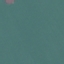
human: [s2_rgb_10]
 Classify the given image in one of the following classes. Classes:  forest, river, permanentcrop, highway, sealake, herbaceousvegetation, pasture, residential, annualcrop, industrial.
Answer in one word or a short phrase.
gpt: SeaLake